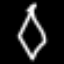
Label: diamond